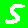
Digit: 5